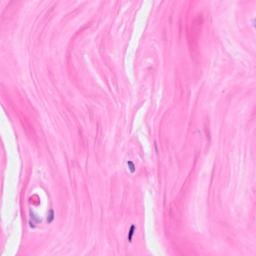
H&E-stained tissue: Breast